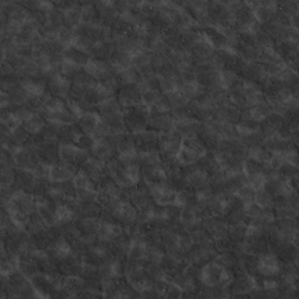
Label: non_frost